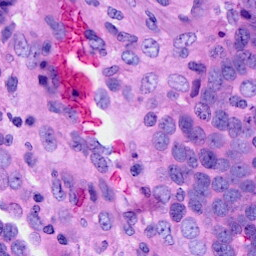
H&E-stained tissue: Ovarian